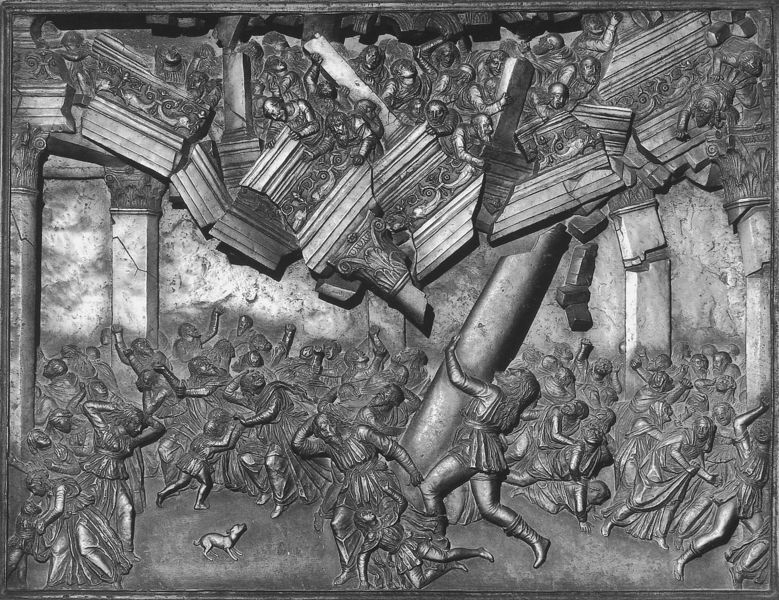
Titel: Samson bringt den Tempel der Philister zum Einsturz
Künstler: Bellano
Standort: Padua, Basilica del Santo (EU - I - Venetien)
Schlagwörter: held, himmel, kampf, kämpfer, mann, frauen, menschen, frau, holz, männer, pfeiler, schwarz, säule, säulen, weiss, gebäude, hund, tier, leute, masse, menge, wand, halten, rahmen, tot, decke, personen, kinder, chaos, relief, saal, figuren, angst, krieg, schlacht, unglück, zerstörung, dekor, metall, flucht, foto, stockwerk, schwarzweiss, durcheinander, strafe, fliehen, panik, rennen, volk, flüchten, menschenmenge, kapitell, fragment, sims, kaputt, dekce, sturz, tempel, wandbild, zerfall, erdbeben, einstürzen, massen, menschenmassen, einsturz, riese, flachrelief, entfernen, amgst, menshenmassen, katastrophalen